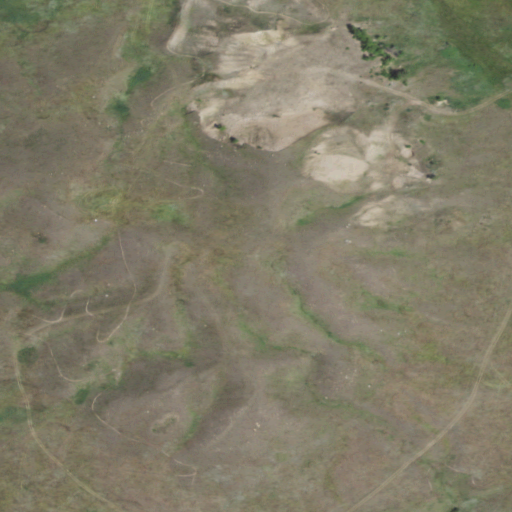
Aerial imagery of mountain in North Dakota named Black Butte containing grassland, pasture, and cultivated crops